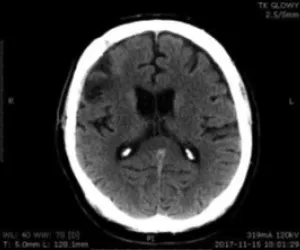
Head CT scan, 15th November, 2017.
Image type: radiology (ct)